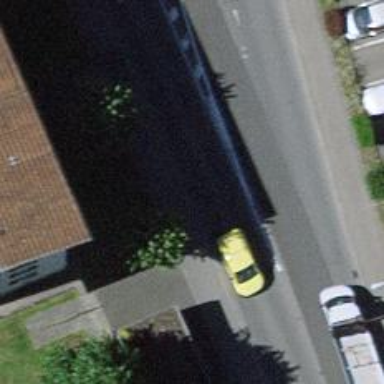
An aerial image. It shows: Smooth asphalt road in residential area.